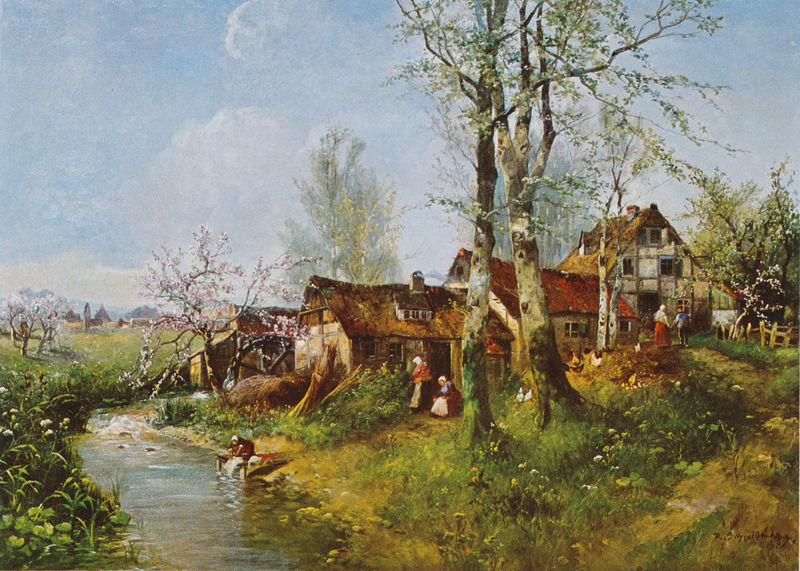
Titel: Landschaft mit Bauernhof
Künstler: Robert Schmidt
Institution: (Privatbesitz)
Schlagwörter: baum, blau, blätter, gemälde, himmel, wasser, weiß, wolken, bäume, fluss, frauen, gelb, grün, landschaft, menschen, stadt, ufer, wäsche, blume, blumen, braun, bunt, frau, hell, licht, stroh, ölbild, blüte, blüten, dach, gebäude, gras, haus, rot, tiere, weg, wiese, zaun, mensch, steine, niederlande, signatur, bach, birke, birken, häuser, natur, vieh, gatter, gewässer, kirche, pfad, kind, pflanzen, arbeit, bauern, genre, kinder, schürze, sommer, ort, abhang, dorf, dächer, bauernhof, hof, idylle, steg, wasse, frühling, blühen, waschen, strohdach, landschaftsbild, rinde, bauernhaus, bachlauf, fachwerk, flämisch, kirschbaum, kirsche, hühner, wäscherin, bauerhöfe, baumblüte, farm, kirschblüte, buntfluss, bäume+#, menschenj